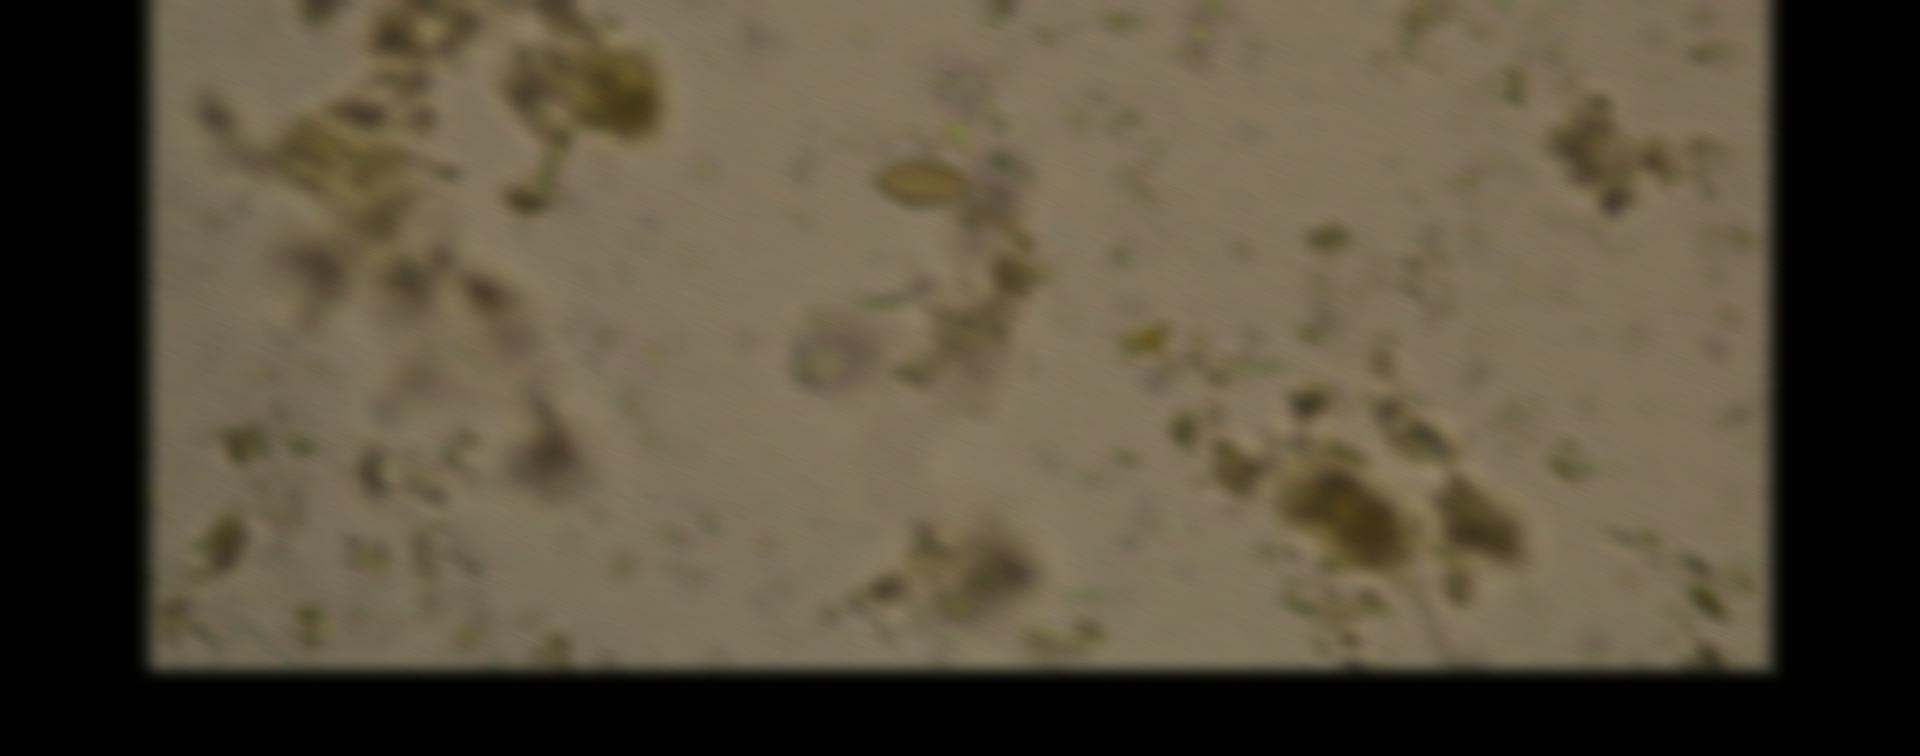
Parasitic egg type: Opisthorchis viverrine